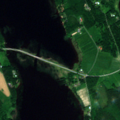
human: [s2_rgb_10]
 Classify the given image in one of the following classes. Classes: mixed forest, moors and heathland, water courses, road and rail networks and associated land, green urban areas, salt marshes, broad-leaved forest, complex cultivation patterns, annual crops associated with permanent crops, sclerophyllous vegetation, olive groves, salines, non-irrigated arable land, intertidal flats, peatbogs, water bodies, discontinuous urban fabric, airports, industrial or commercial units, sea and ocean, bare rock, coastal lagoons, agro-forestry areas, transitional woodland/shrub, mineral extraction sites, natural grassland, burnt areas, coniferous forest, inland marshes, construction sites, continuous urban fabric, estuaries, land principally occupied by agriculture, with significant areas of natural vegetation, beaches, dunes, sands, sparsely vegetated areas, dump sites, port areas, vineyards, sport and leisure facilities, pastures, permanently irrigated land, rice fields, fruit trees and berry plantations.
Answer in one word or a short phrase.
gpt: land principally occupied by agriculture, with significant areas of natural vegetation, mixed forest, inland marshes, water bodies